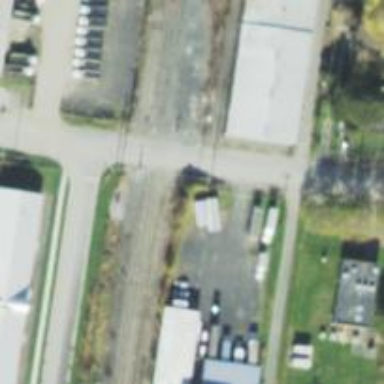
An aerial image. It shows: Railway level crossing.